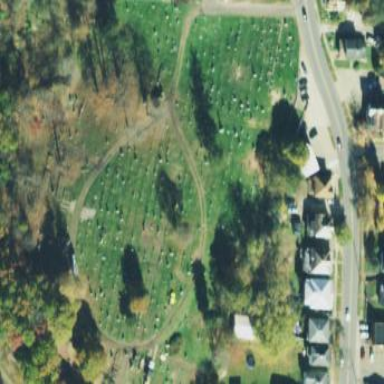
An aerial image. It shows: Cemetery.